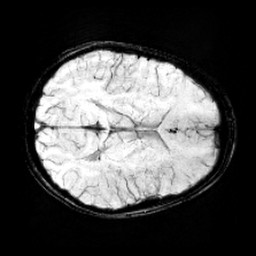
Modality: minIP
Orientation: axial
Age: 9
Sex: male
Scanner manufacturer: siemens
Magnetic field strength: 3 T
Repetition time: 0.027 s
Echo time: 0.02 s